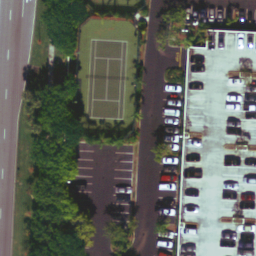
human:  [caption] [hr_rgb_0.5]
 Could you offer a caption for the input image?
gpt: A tennis court is surrounded by some trees and cars parked beside .

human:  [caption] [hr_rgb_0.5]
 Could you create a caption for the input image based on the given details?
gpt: There is a tennis court surrounded by some trees and cars .

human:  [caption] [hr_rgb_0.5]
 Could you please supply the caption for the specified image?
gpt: A small tennis court with some plants and cars parked beside .

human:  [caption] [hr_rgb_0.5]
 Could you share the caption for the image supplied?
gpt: There is a small tennis court with some cars parked beside .

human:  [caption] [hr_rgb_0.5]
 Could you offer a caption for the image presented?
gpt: There is a small tennis court and surrounded by some plants and cars .